Field crop: maize
Growth stage: 2
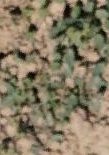
Species: convolvulus